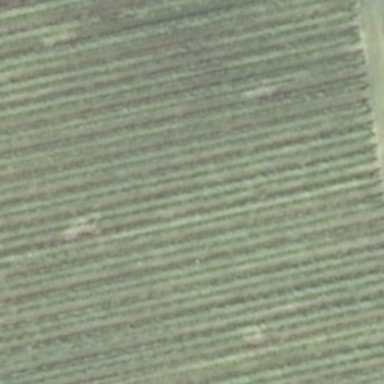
There is a piece of formland .